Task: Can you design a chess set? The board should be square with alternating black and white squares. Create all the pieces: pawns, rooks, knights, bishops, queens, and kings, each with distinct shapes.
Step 2172:
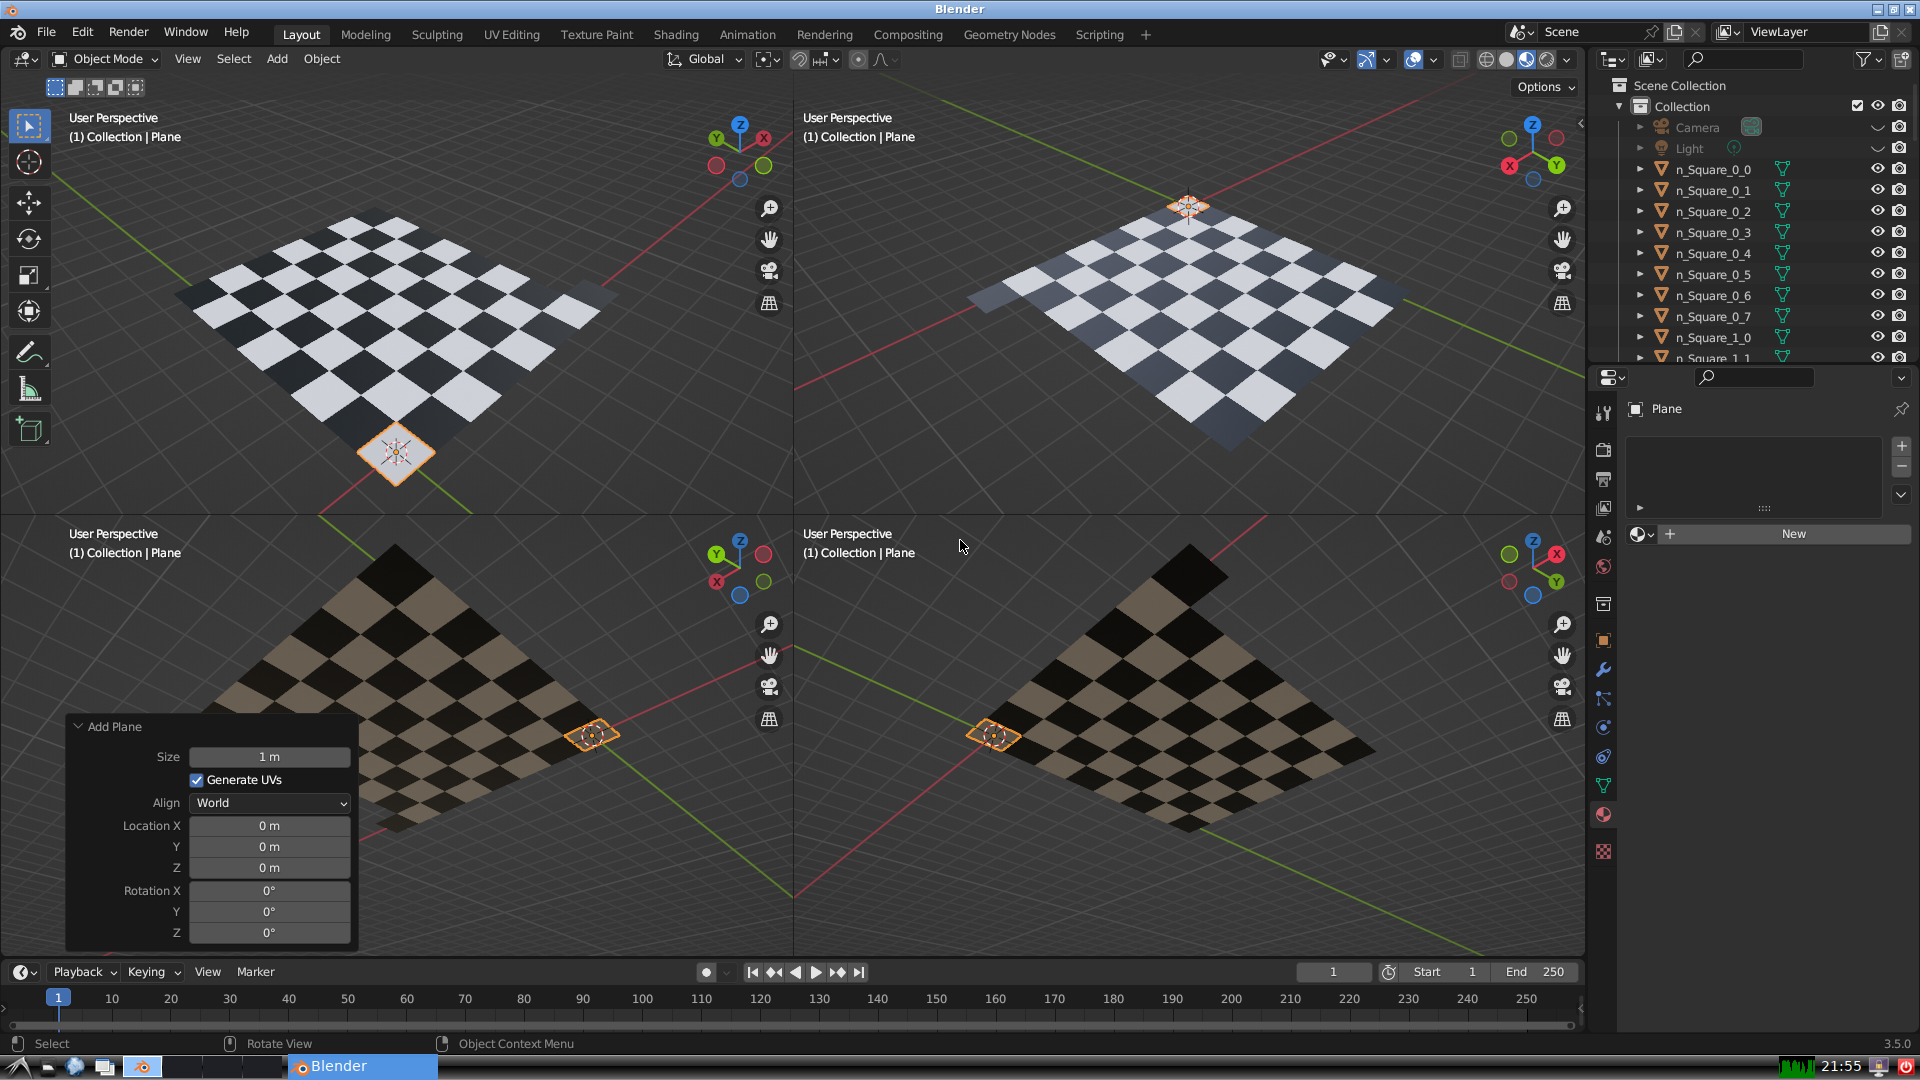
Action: {"key_press": ['Ctrl, Home']}